Question: I am trying to implement this type of menu using Swing. Is there any off-the-shelf solution (free and/or commercial) yet?

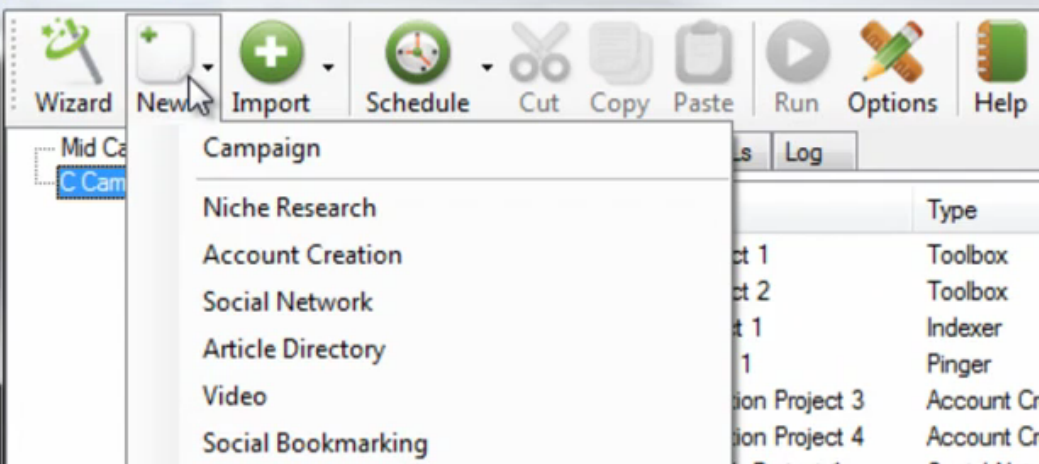
Answer: Assuming you want that image on the menu, why not something like this?
'''
BufferedImage image = ImageIO.read(url);
yourJMenu.setHorizontalTextPosition(SwingConstants.CENTER);
yourJMenu.setVerticalTextPosition(SwingConstants.BOTTOM);
yourJMenu.setIcon(new ImageIcon(image));
'''
---
Seems you're asking to start from scratch.
Please refer to: <URL> before reading this answer.
---
: Here is an <URL>,
'''
import java.awt.image.BufferedImage;
import java.net.URL;
import javax.imageio.ImageIO;
import javax.swing.ImageIcon;
import javax.swing.JFrame;
import javax.swing.JMenu;
import javax.swing.JMenuBar;
import javax.swing.JMenuItem;
import javax.swing.SwingConstants;
public class MenuTest {
public static void main(String[] argv) throws Exception {
// Create the menu bar
JMenuBar menuBar = new JMenuBar();
String imageURL = "http://blogs.discovermagazine.com/" +
"drone360/wp-content/themes/discoverblog/images/" +
"gear_icon.png";
// Create a menu
JMenu menu = new JMenu("Menu");
BufferedImage image = ImageIO.read(new URL(imageURL));
menu.setHorizontalTextPosition(SwingConstants.CENTER);
menu.setVerticalTextPosition(SwingConstants.BOTTOM);
menu.setIcon(new ImageIcon(image));
menuBar.add(menu);
// Create a menu item
JMenuItem item = new JMenuItem("Test Item");
menu.add(item);
JFrame frame = new JFrame();
frame.setDefaultCloseOperation(JFrame.EXIT_ON_CLOSE);
frame.setJMenuBar(menuBar);
frame.setSize(500, 550);
frame.setVisible(true);
}
}
'''
Resource courtesy : <URL>